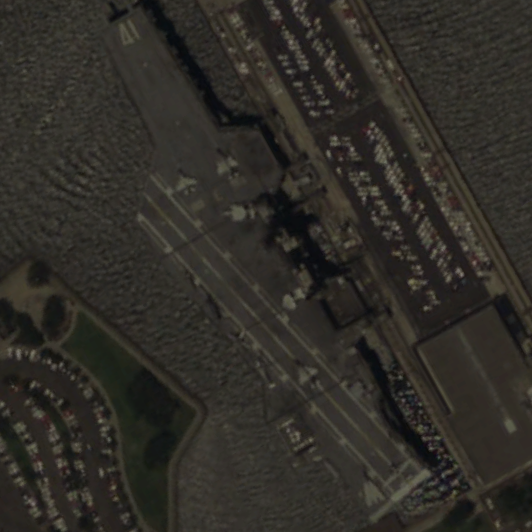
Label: aircraft_carrier